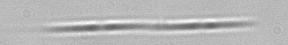
Label: Pseudo-nitzschia